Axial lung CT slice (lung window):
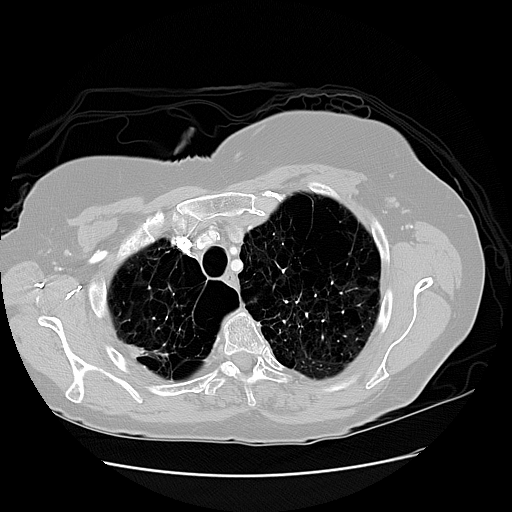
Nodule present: no